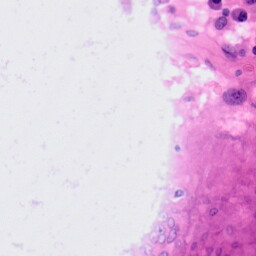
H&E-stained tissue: Colon